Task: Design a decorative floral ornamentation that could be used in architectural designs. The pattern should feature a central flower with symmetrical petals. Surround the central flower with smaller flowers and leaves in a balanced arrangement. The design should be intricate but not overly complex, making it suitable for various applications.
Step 1537:
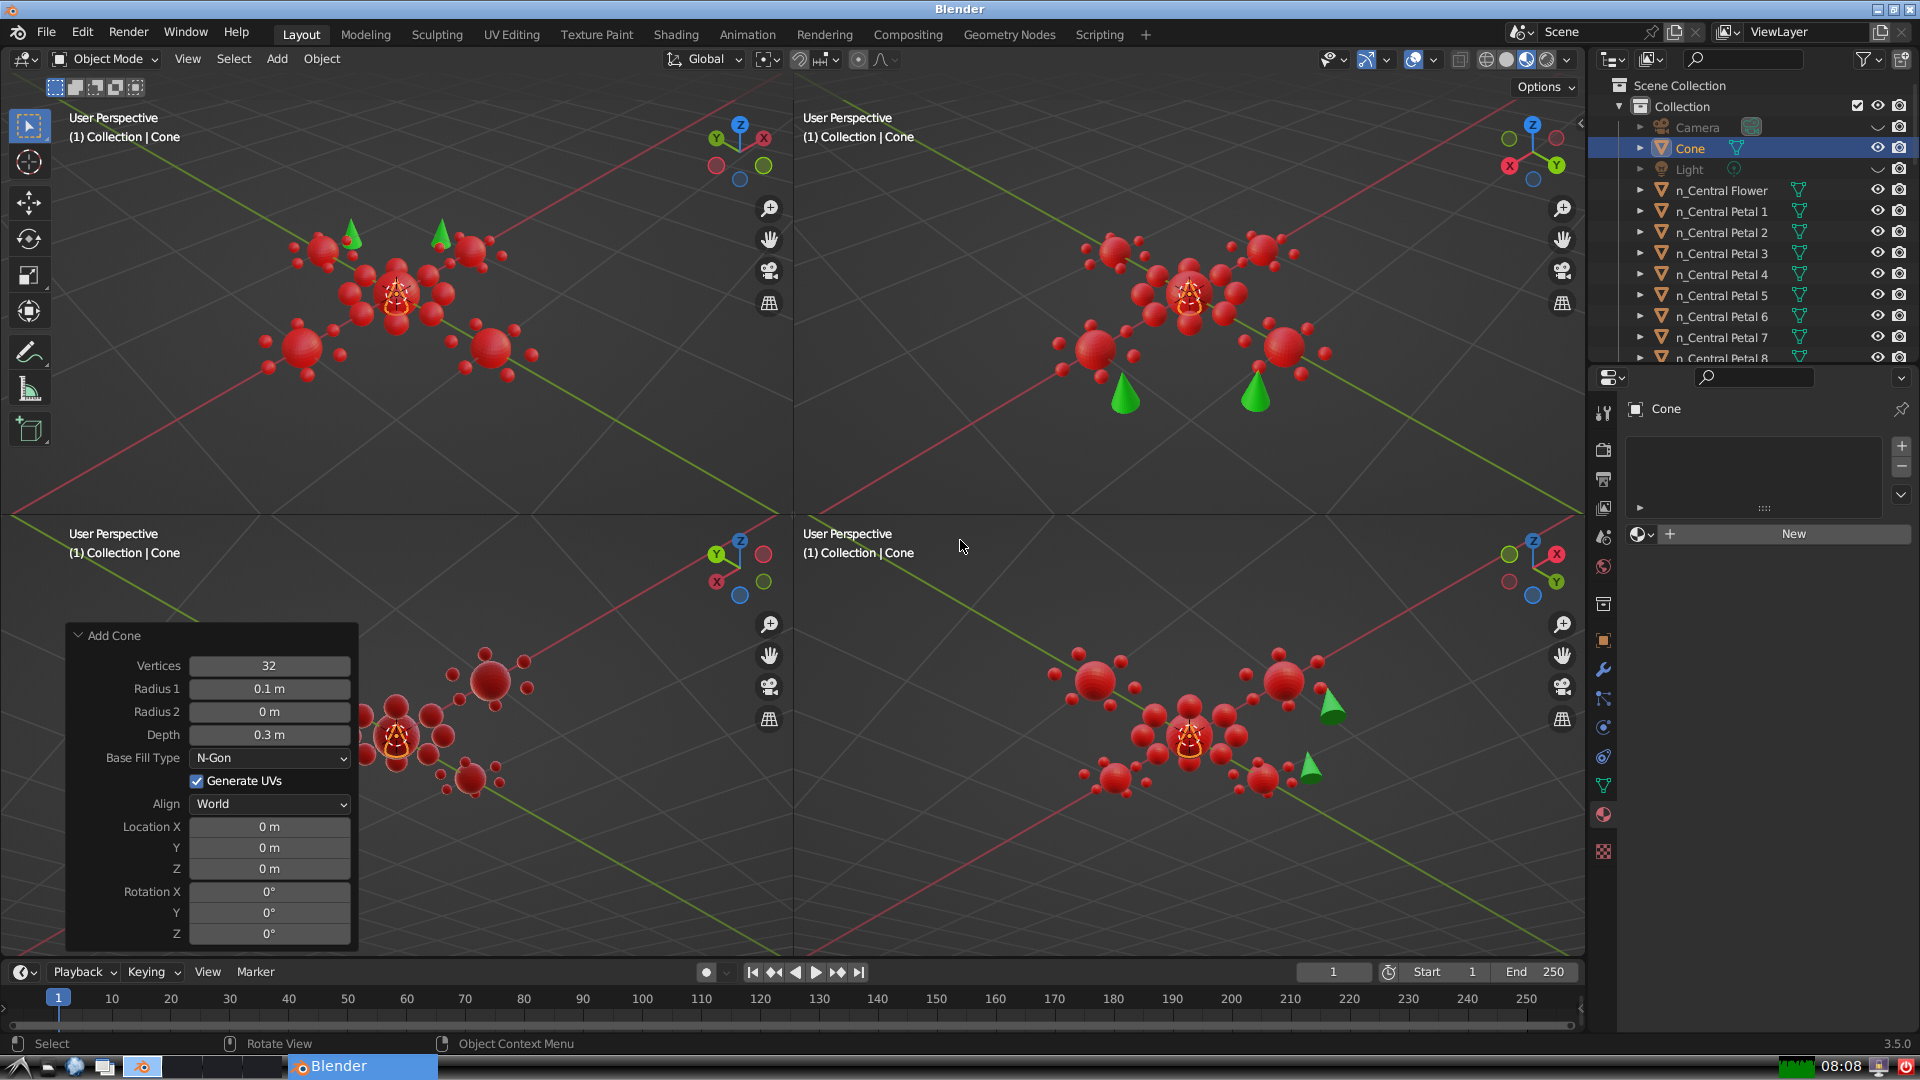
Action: {"key_press": ['Ctrl, Home']}